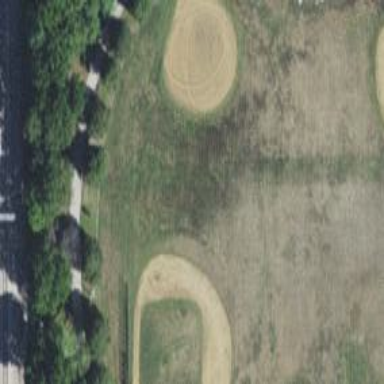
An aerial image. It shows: Baseball pitch for leisure land.